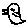
Label: bird